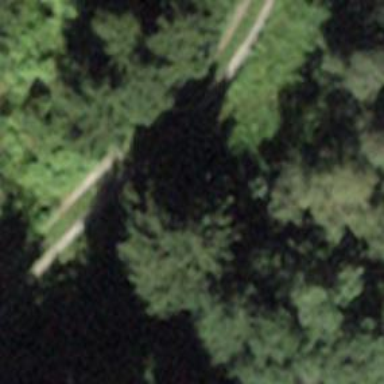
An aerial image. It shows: Dirt track road.